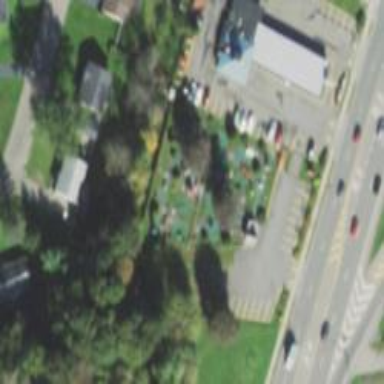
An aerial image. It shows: Miniature golf course.